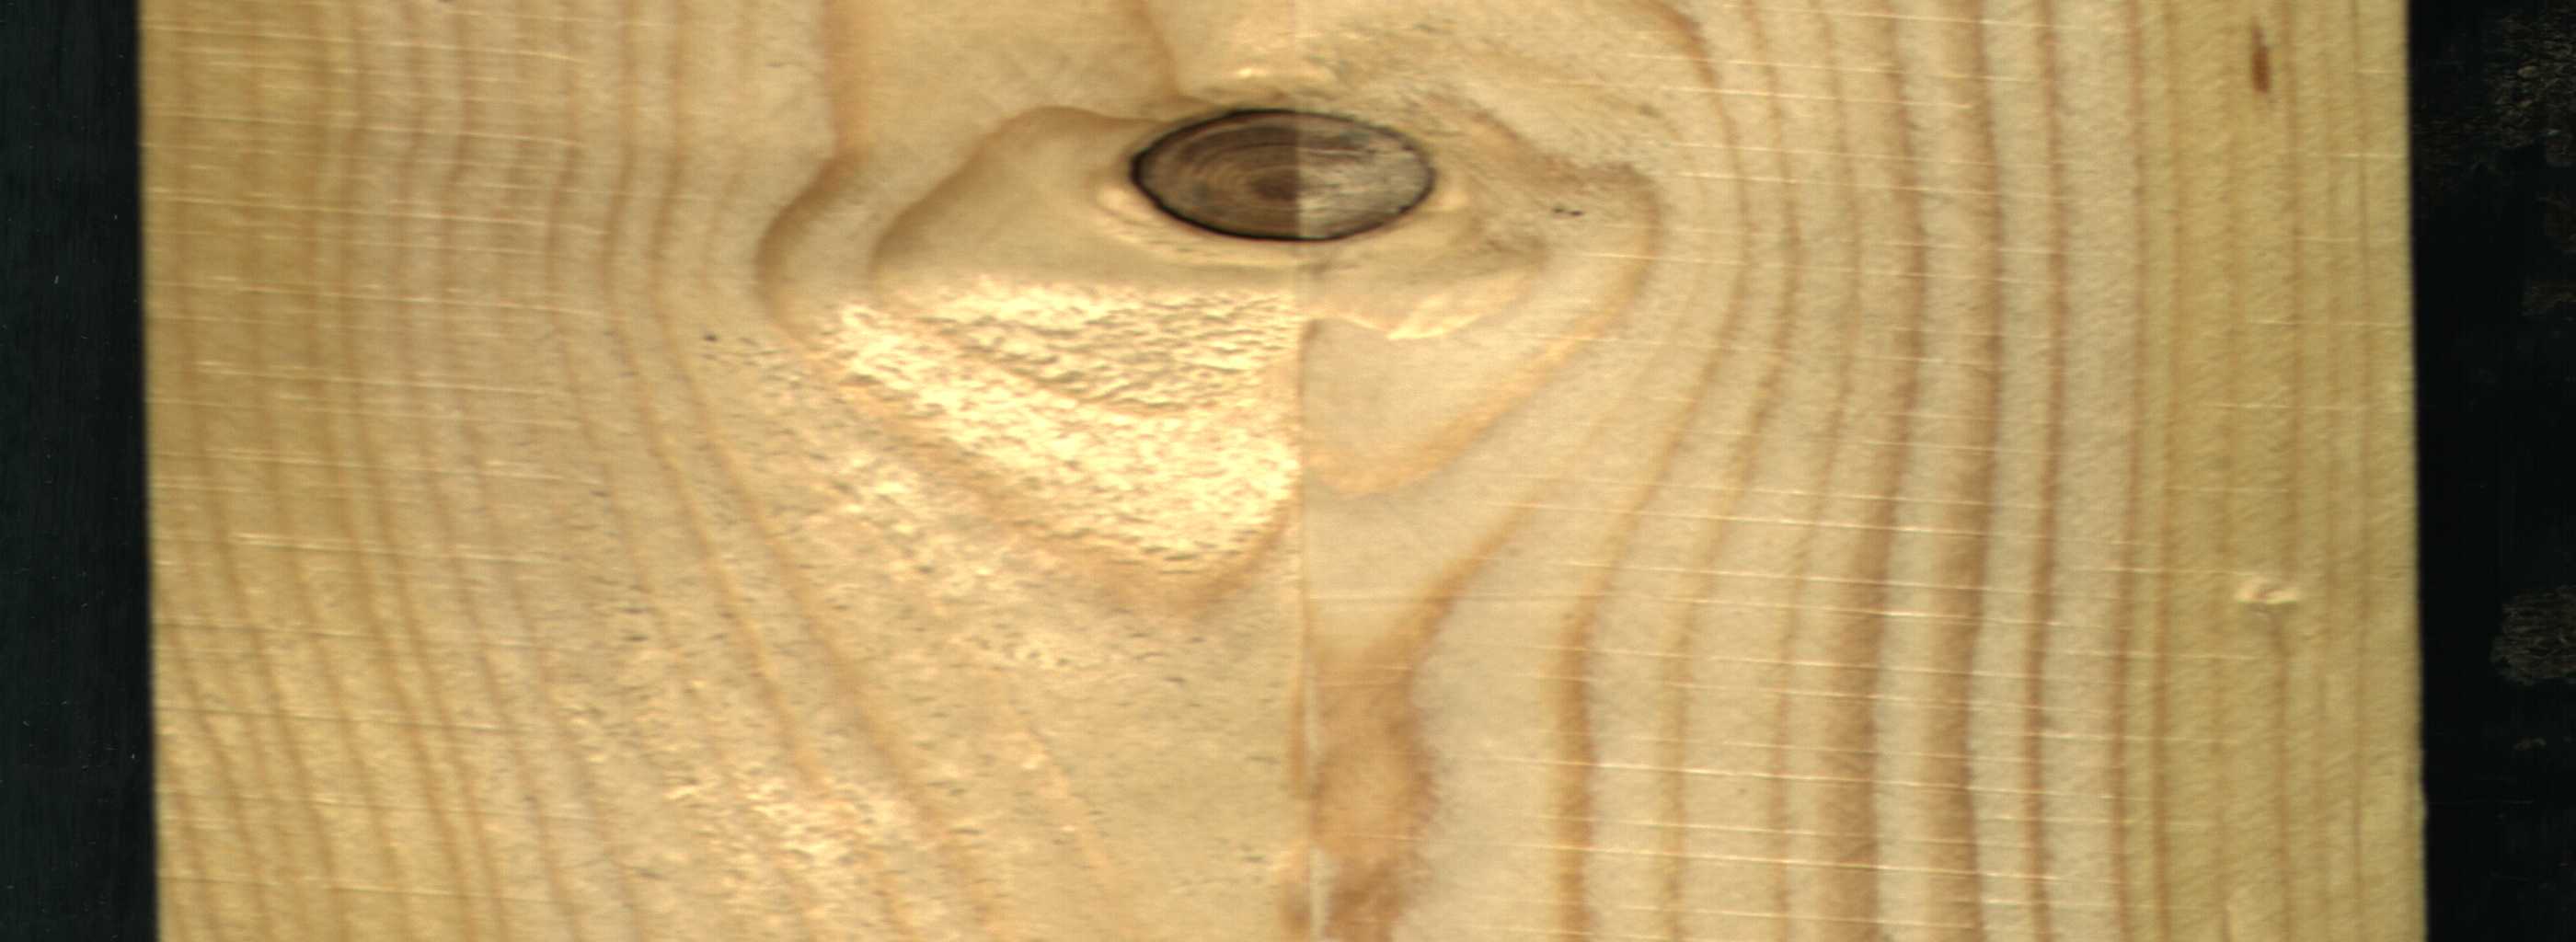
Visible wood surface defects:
Dead_Knot